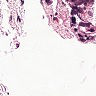
Metastatic tissue present: no